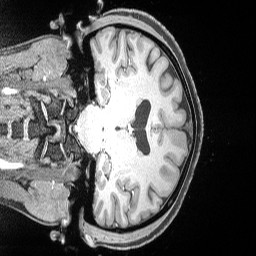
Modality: T1w
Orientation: coronal
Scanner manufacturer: siemens
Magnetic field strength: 3 T
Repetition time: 2.53 s
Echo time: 0.00169 s